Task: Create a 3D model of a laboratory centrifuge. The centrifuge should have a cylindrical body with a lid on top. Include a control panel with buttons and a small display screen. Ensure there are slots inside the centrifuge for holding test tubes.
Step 1:
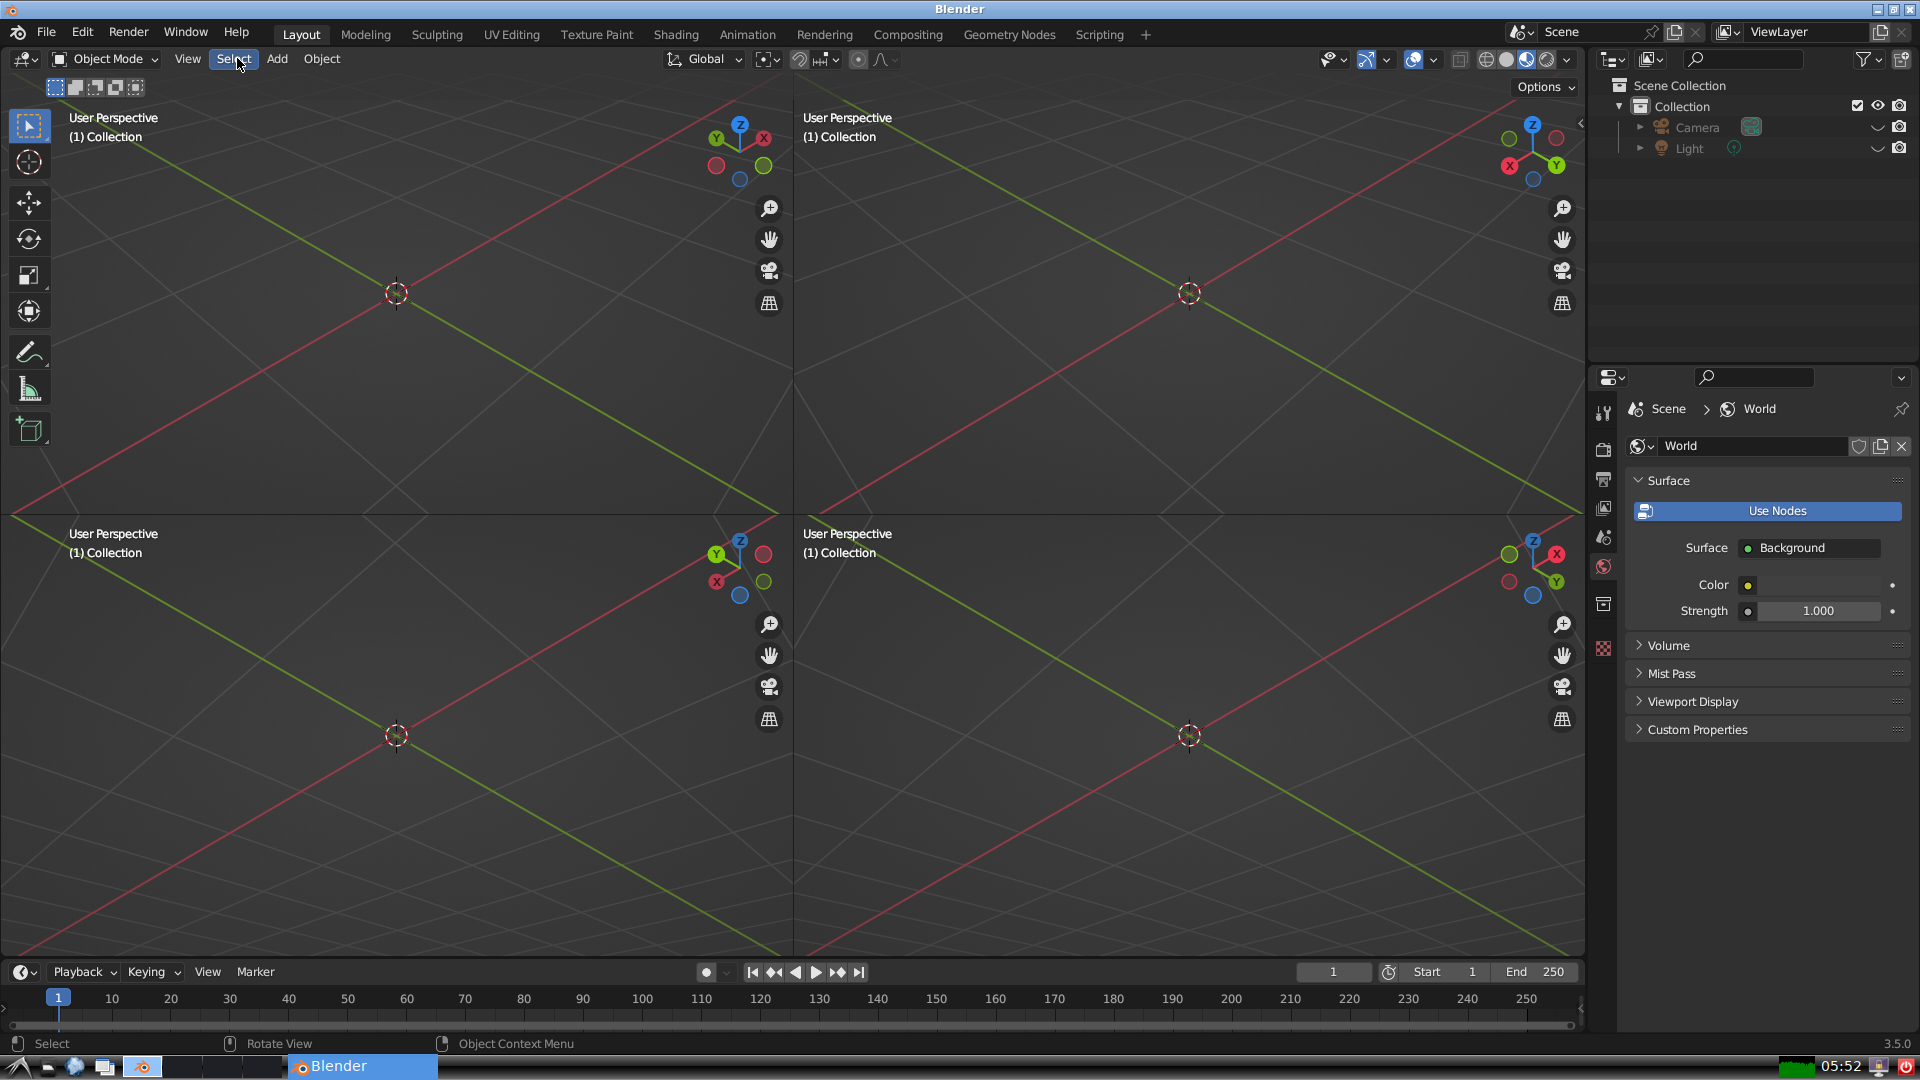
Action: click: no